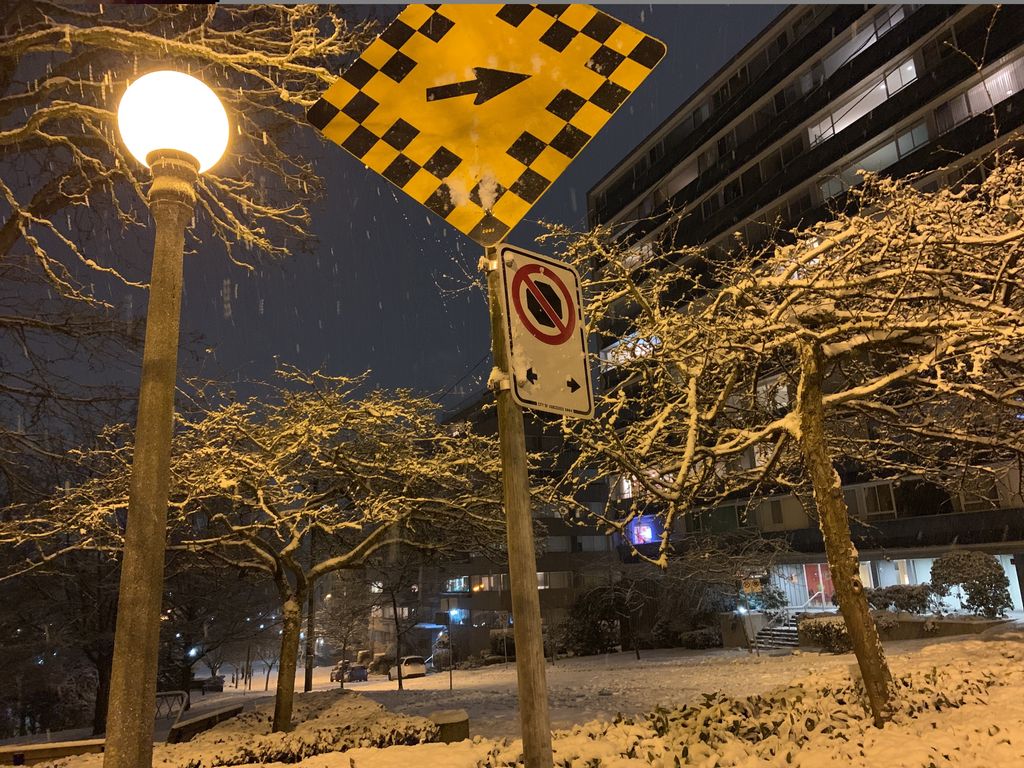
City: vancouver